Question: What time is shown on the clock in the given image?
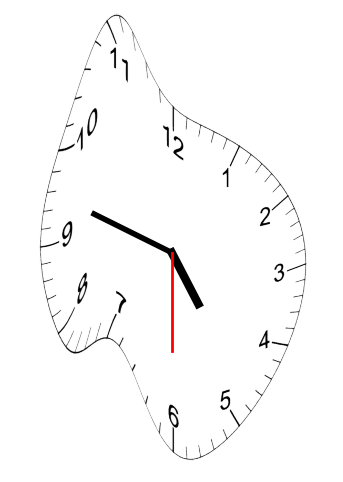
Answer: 04:47:30